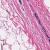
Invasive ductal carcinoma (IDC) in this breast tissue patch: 0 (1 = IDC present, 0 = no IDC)